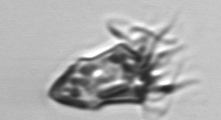
Label: Strombidium_inclinatum